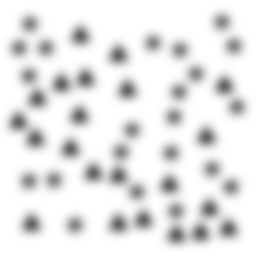
Squares: 0
Triangles: 22
Stars: 22
Total shapes: 44